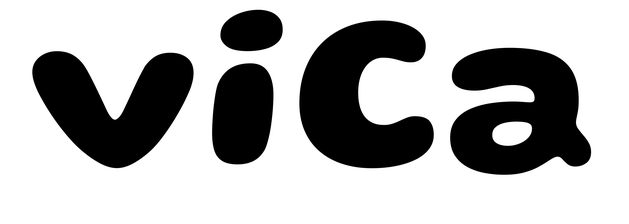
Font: Gluten_Bold